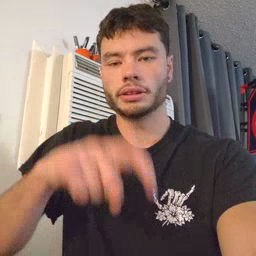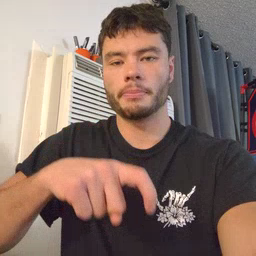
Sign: time